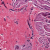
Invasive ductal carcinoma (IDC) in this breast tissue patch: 0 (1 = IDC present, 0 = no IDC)